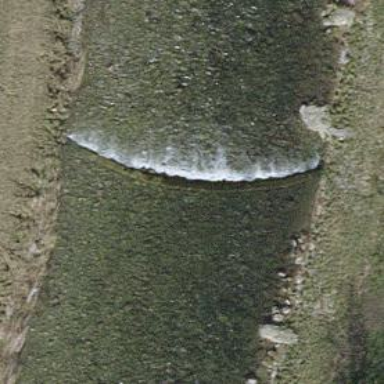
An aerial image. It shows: Weir along the waterway.